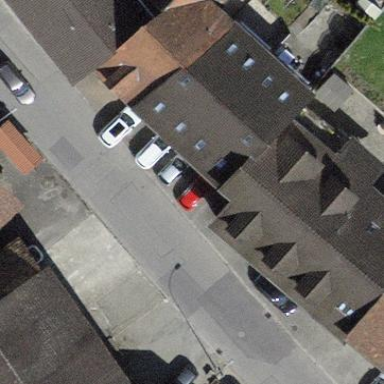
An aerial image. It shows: Building with tiled roof.